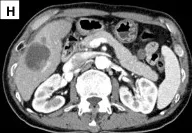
A 63-year-old man with abdominal pain. (H-L) After contrast material injection, the mass showed gradual, inhomogeneous enhancement, with decreased enhancement on delayed scans.
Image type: radiology (ct)